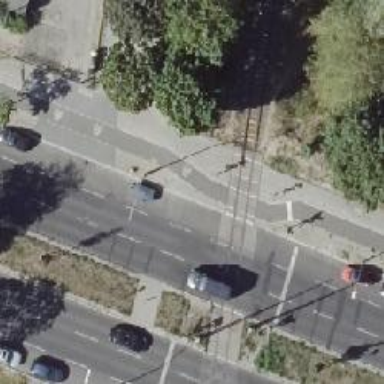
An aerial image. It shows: Railway crossing.